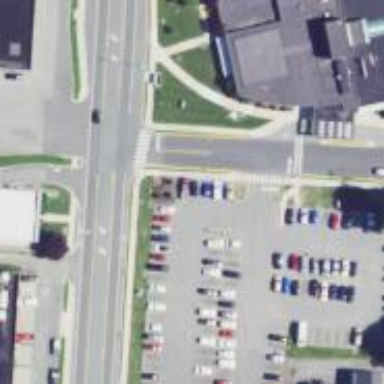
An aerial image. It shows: Marked road crossing.